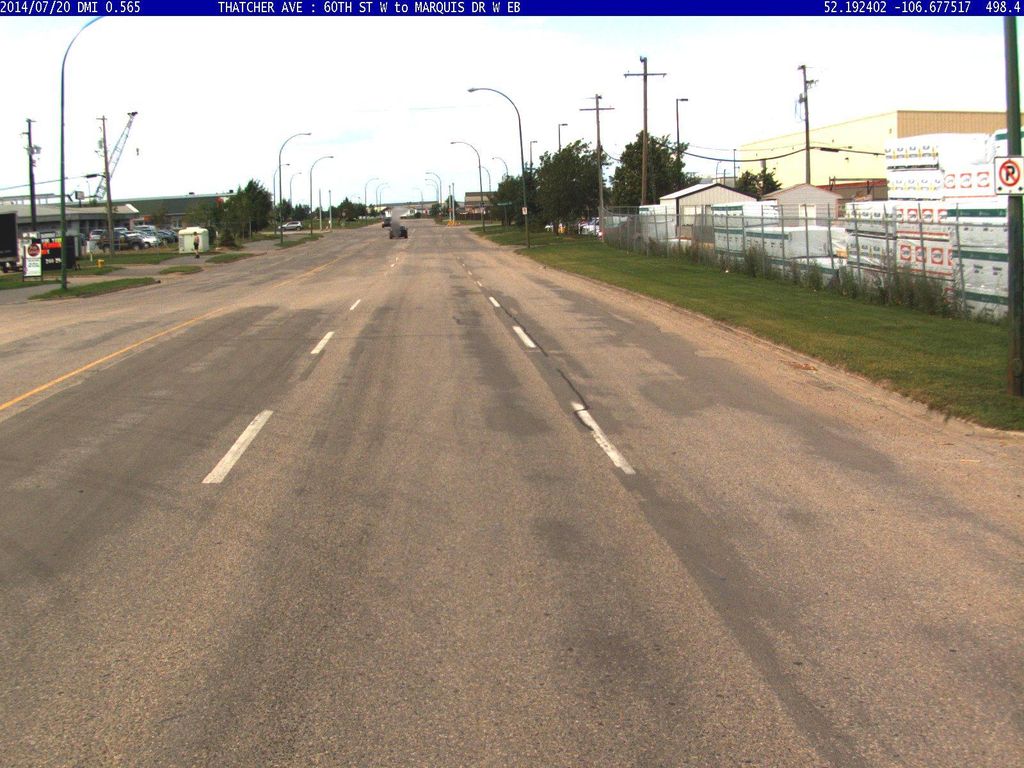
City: saskatoon